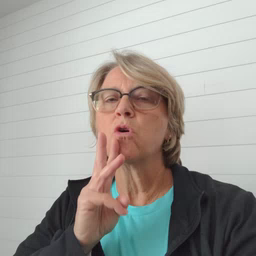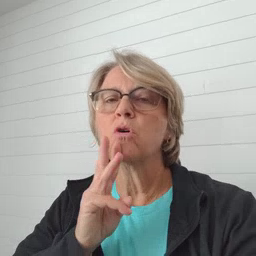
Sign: water